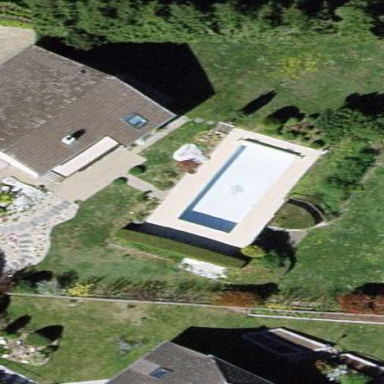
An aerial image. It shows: Swimming pool located in leisure land.